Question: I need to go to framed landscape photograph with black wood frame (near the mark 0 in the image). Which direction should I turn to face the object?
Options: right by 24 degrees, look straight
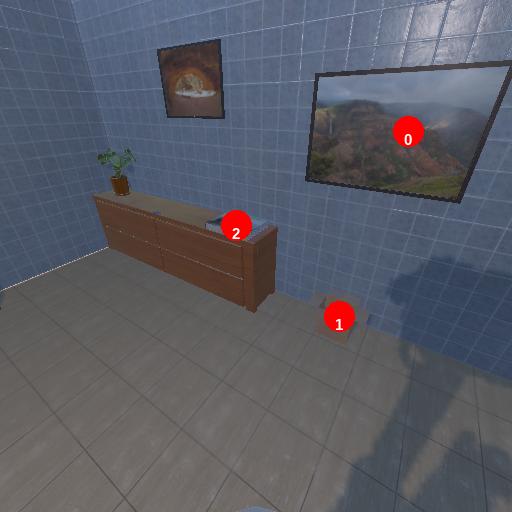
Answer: right by 24 degrees